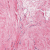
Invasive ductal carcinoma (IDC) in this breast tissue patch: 0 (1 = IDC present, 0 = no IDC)